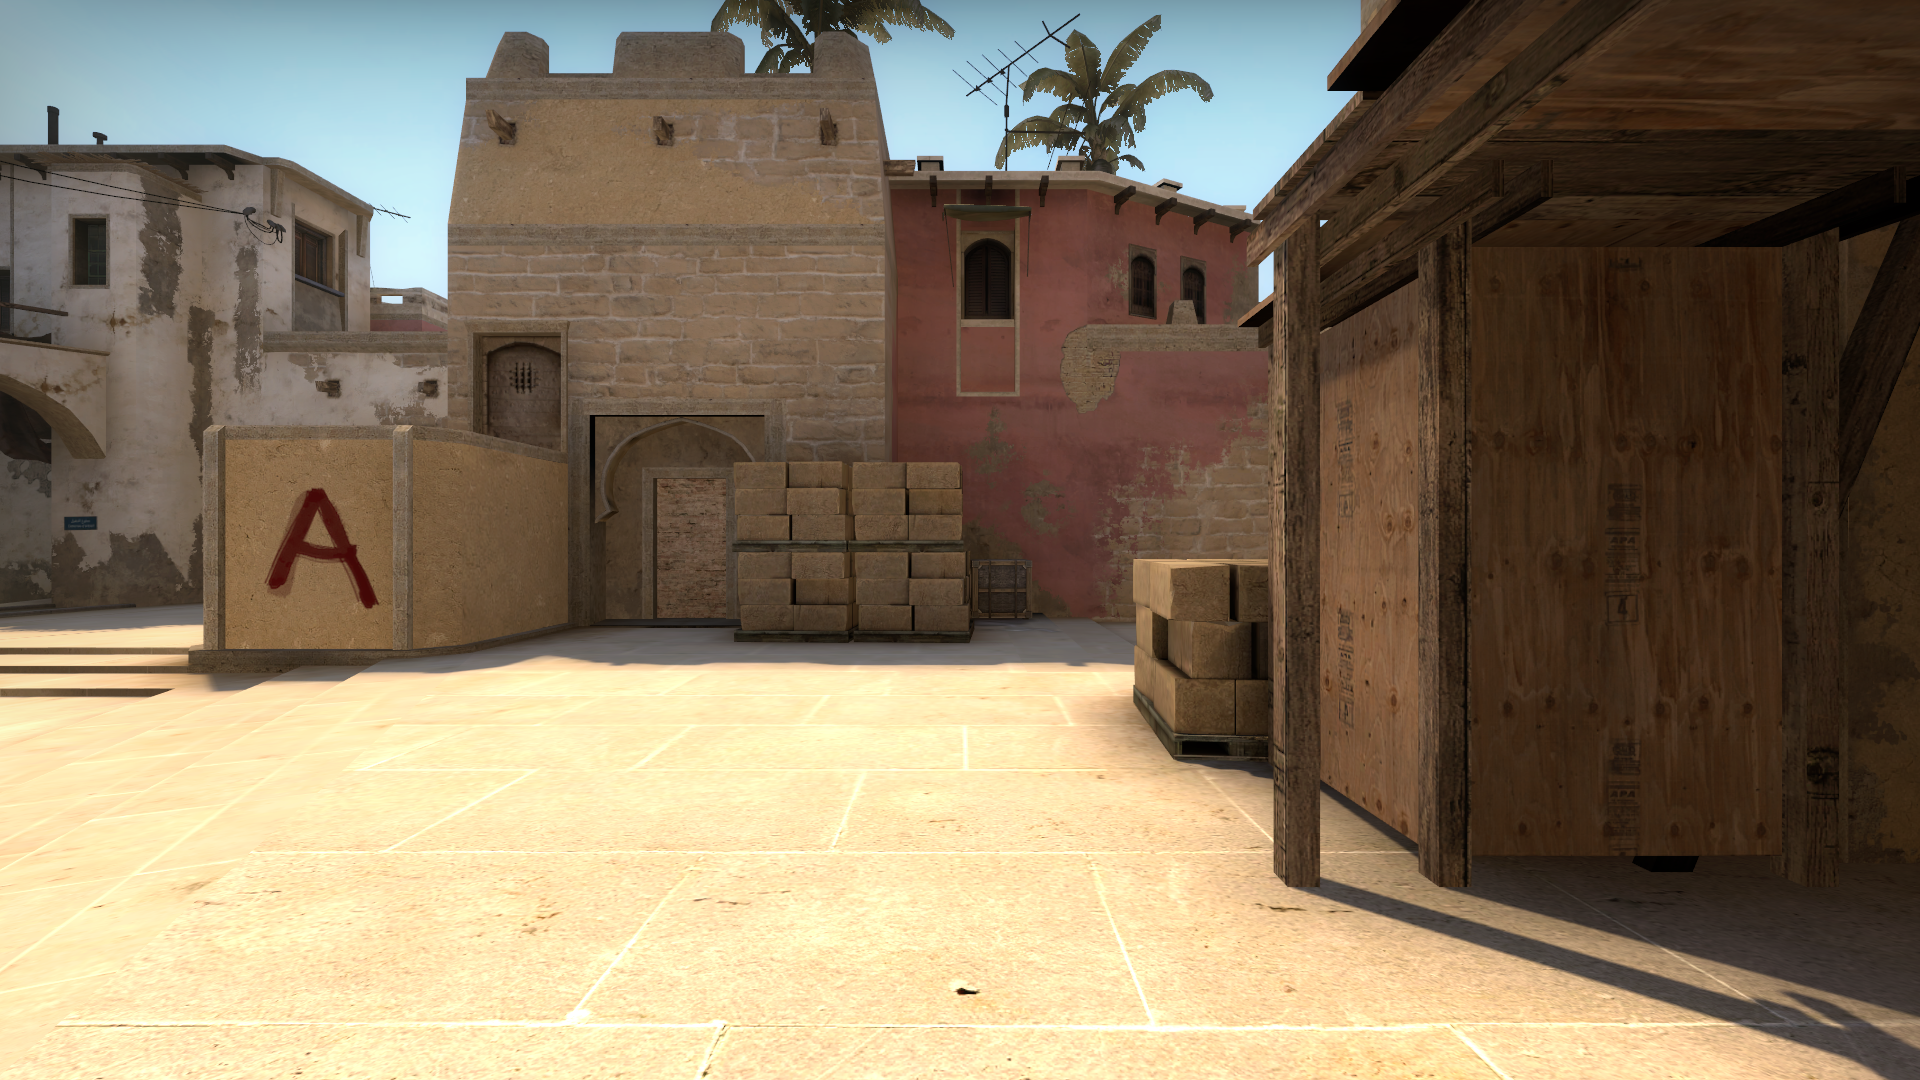
Map: de_mirage